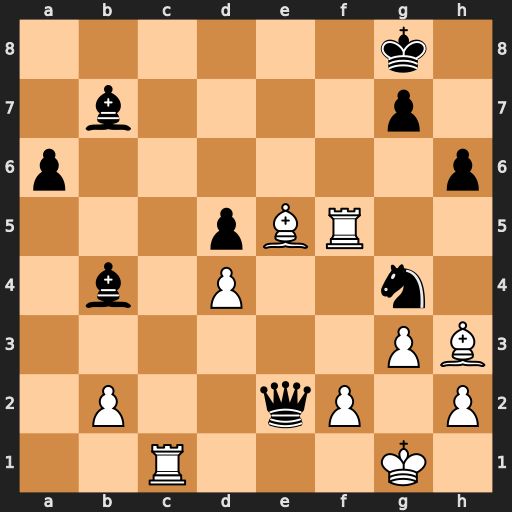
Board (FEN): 6k1/1b4p1/p6p/3pBR2/1b1P2n1/6PB/1P2qP1P/2R3K1
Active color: w
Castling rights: -
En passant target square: -
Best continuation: Rc7 Qe1+ Bf1